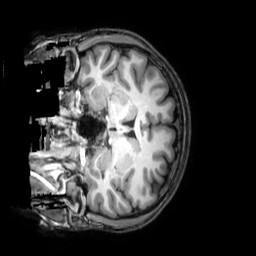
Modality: T1w
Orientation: coronal
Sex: male
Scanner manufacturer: philips
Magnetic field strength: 3 T
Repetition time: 0.008198 s
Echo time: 0.00376 s